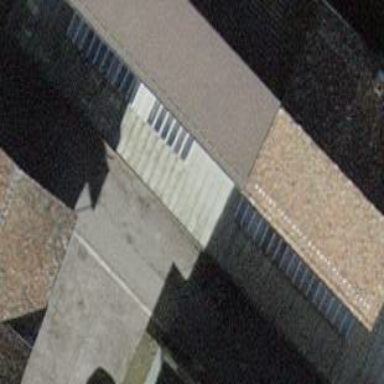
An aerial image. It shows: Roof with skillion shape and gainsboro color.